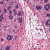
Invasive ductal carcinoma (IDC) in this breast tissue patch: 0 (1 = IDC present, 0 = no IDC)